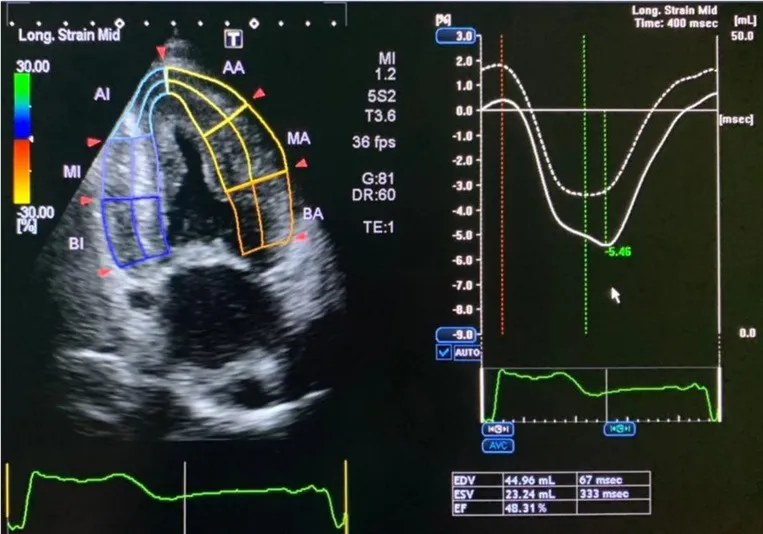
Speckle tracking for two-chamber view.
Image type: radiology (ultrasound)